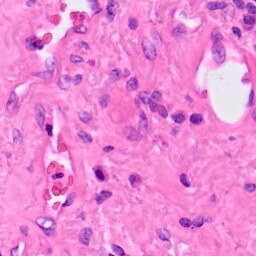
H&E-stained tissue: Lung